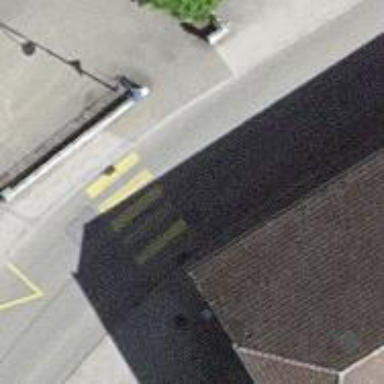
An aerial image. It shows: Marked road crossing.